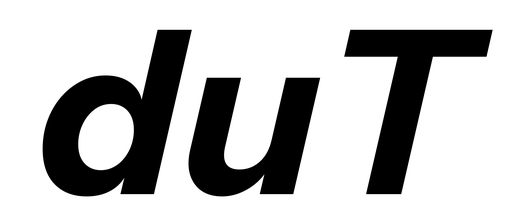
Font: InstrumentSans-Italic_Bold_Italic